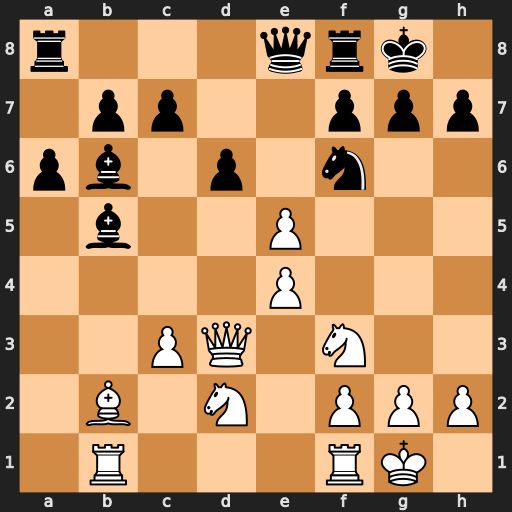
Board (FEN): r3qrk1/1pp2ppp/pb1p1n2/1b2P3/4P3/2PQ1N2/1B1N1PPP/1R3RK1
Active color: w
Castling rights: -
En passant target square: -
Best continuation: c4 dxe5 cxb5